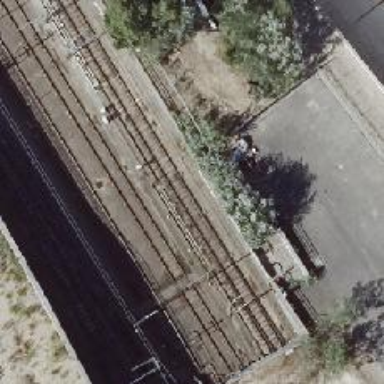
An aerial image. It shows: Railway with electrified contact lines.